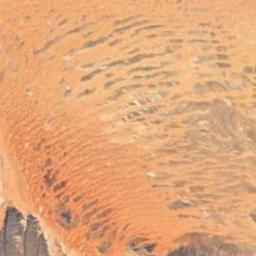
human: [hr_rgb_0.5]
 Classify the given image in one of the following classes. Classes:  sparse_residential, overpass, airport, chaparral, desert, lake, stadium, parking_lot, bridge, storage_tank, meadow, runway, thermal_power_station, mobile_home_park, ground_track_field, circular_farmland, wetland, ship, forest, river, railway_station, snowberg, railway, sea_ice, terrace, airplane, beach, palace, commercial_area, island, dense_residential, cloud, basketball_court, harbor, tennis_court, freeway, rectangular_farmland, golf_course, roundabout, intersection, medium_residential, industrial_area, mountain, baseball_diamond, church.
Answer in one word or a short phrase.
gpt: desert